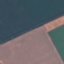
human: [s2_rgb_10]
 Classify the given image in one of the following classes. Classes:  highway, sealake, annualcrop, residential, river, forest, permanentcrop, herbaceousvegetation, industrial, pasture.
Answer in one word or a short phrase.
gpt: AnnualCrop